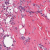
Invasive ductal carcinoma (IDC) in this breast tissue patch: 0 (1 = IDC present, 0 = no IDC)